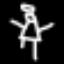
Label: angel